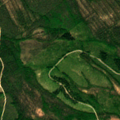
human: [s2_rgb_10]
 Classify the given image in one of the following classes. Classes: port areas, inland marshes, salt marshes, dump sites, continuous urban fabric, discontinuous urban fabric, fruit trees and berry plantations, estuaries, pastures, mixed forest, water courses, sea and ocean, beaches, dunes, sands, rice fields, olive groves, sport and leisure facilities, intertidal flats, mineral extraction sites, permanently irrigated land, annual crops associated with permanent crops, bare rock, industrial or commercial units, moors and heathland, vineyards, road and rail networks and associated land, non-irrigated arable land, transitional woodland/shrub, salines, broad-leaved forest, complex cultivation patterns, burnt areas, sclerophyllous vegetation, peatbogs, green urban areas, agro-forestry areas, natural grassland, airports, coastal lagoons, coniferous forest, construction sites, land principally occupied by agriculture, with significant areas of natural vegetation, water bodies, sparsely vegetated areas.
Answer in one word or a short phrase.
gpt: coniferous forest, mixed forest, transitional woodland/shrub